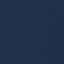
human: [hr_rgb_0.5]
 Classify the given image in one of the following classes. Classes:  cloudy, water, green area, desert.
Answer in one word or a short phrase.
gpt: water